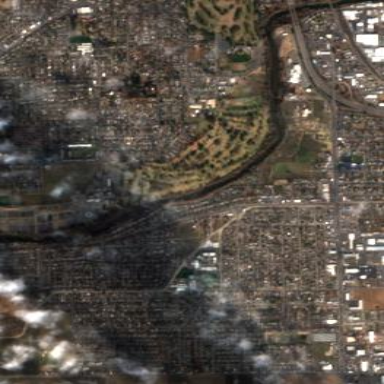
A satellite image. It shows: Golf course.